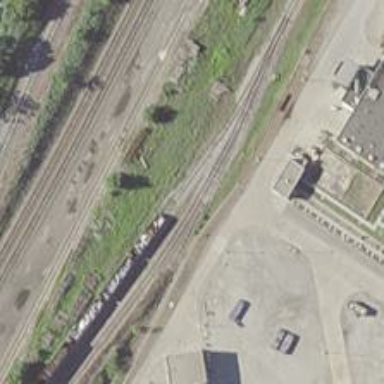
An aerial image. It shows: Railway siding with rails.